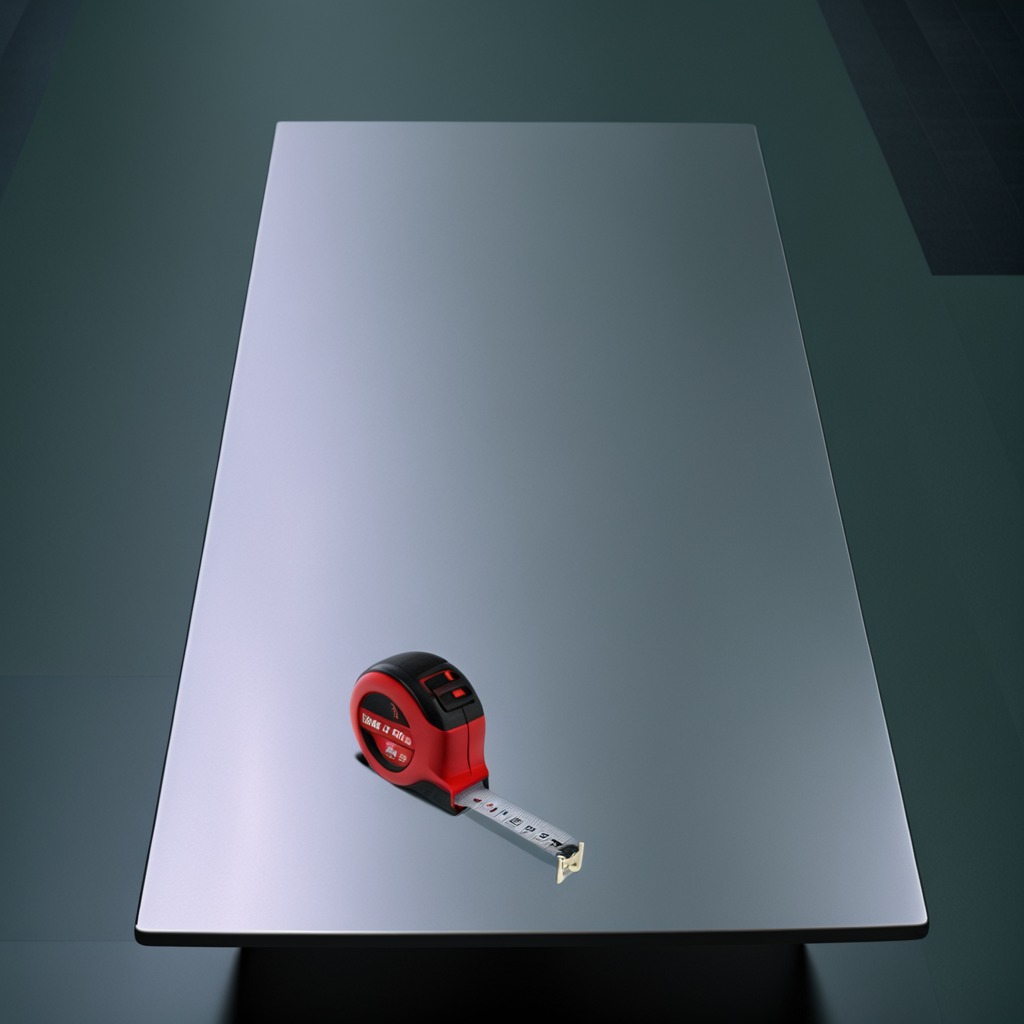
A measuring tape is lying on the table.